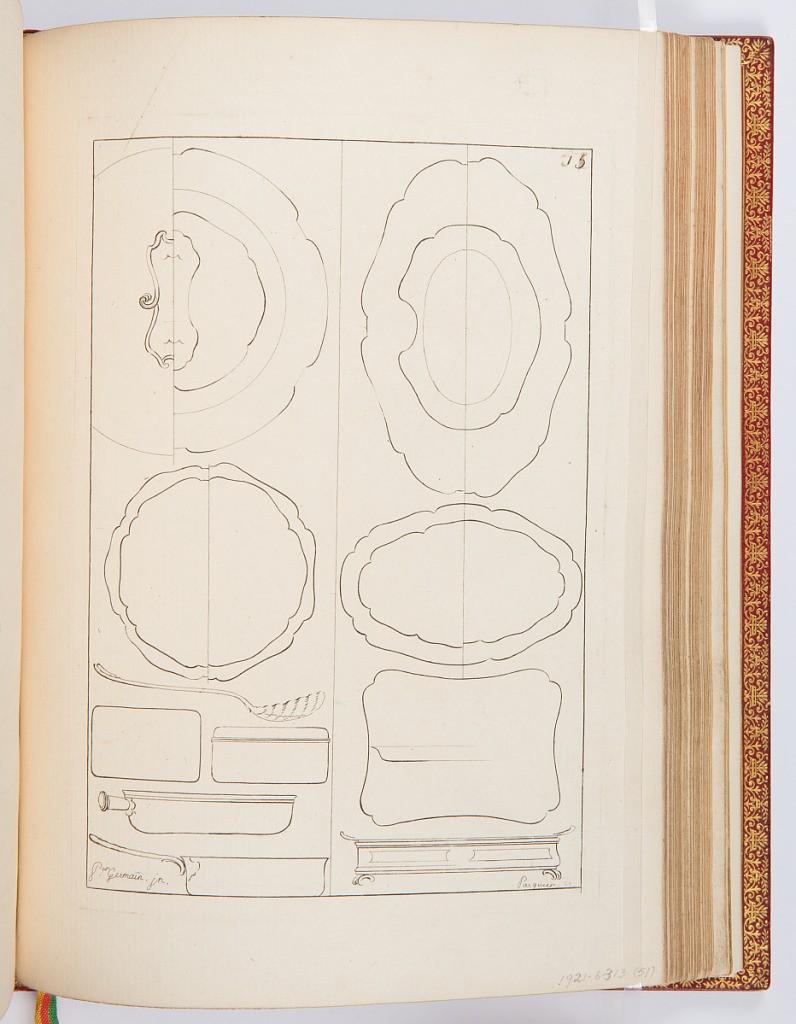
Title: Contours de Plats, Caisses, Boëttes de chasse, Casseroles &c.
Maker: Pierre Germain, French, 1703 - 1783
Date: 1748
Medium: Etching on laid paper
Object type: Print
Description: Contour drawings of designs for dishes, plates, boxes, etc. The plate is signed and numbered.